Interaction volume radius: 5 \u00c5
Interaction volume height: 10 \u00c5
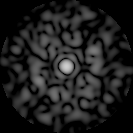
Disorder parameter: 0.8083